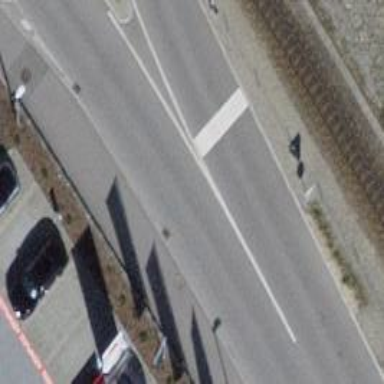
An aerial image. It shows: Unclassified road with asphalt surface. There is cycle lane and sidewalk on the left side.